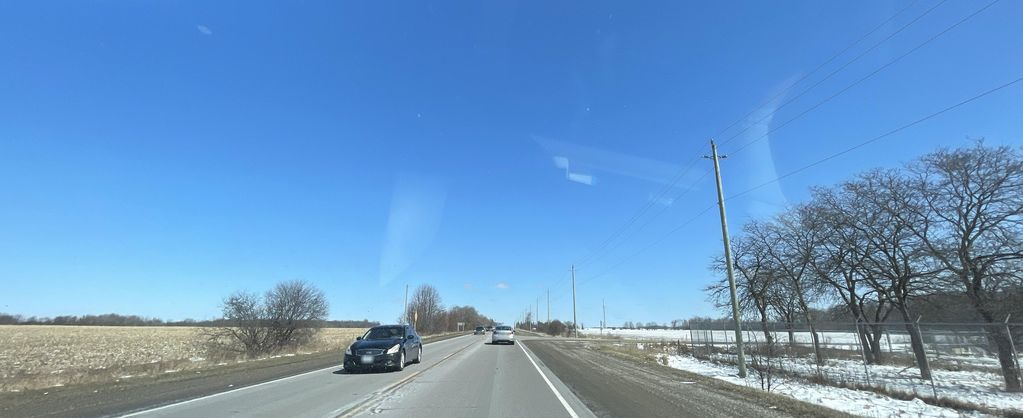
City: kitchener-waterloo